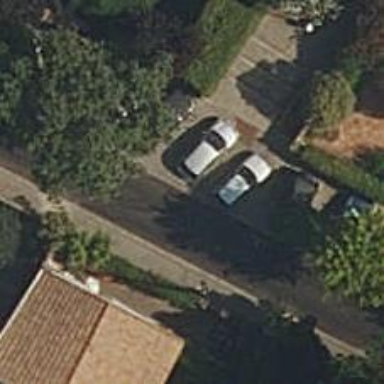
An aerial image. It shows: Footway surfaced with paving stones.